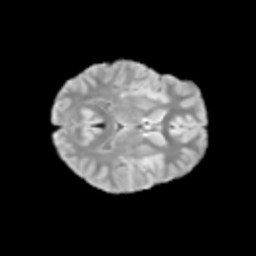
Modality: T2w
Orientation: axial
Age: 12
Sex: female
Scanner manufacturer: siemens
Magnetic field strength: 3 T
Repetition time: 3.8 s
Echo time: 0.07 s